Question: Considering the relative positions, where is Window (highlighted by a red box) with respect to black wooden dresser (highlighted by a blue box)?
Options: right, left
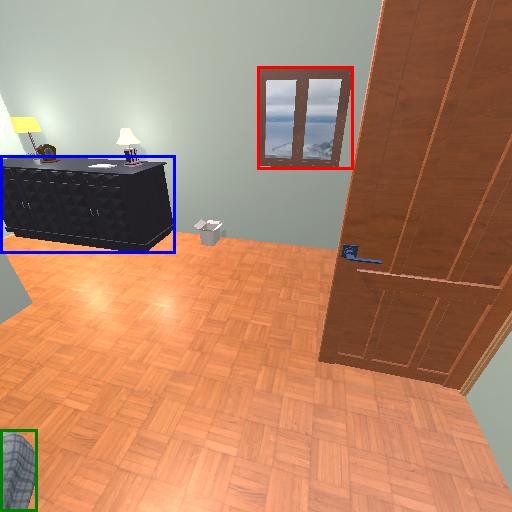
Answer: right